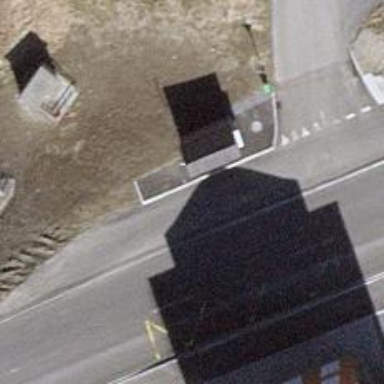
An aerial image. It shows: Bus stop with sheltered platform for public transport.